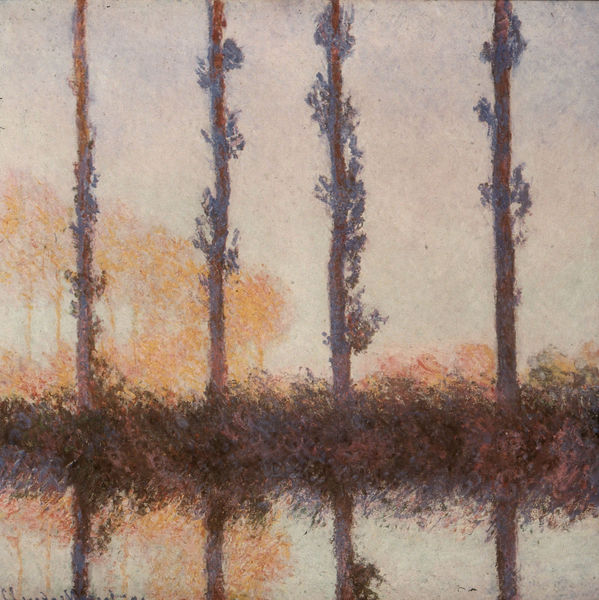
Titel: Pappeln
Künstler: Claude Monet
Institution: New York, The Metropolitan Museum of  Art
Schlagwörter: baum, blau, blätter, gemälde, himmel, schatten, wasser, aquarell, bäume, fluss, gelb, grün, impressionismus, see, teich, ufer, äste, braun, frankreich, grau, hell, hintergrund, licht, orange, gras, rot, hochformat, spiegel, bach, baumstamm, flusslauf, morgen, natur, pappeln, sonnenaufgang, spiegelung, zweige, busch, büsche, gebüsch, kanal, sonne, sträucher, wasserspiegelung, zart, klar, abstrakt, dunst, nebel, sonnenuntergang, kahl, böschung, stämme, impressionistisch, monet, striche, vier, wasserlauf, linear, stilisiert, himme, geäst, claude, claude monet, mild, baäume, farbmischung, lieblich, lichtstudie, eindrücke, frühnebel, r, 1920, pastlletöne, ofilon, reinfarben, grnzeug